Question: I'm making an application for learning to spell certain words. Currently my task is to detect the matching letters between the user input and the correct word (highlight the user where the error was). For example:

How can I do this? Is there some kind of known algorithm for this?
Thanks
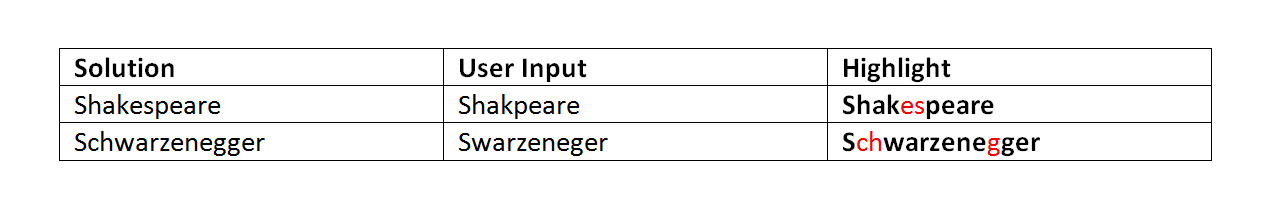
Answer: There is a lot of research that has been already done on the problem that you have encountered - . It is most popularly used by search engines to correct user queries.
However, the subset of the problem that you are trying to solve can be solved by using <URL>. You need to modify the original implementation to figure out the edits and mark them as red.
<URL> particular article by clearly stands out. The article also contains links for a quick implementation in lots of programming languages. It has the right balance of the math and concepts along with code.